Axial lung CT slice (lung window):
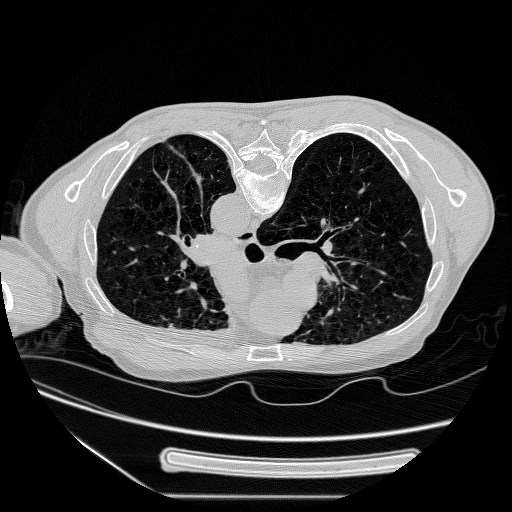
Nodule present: no